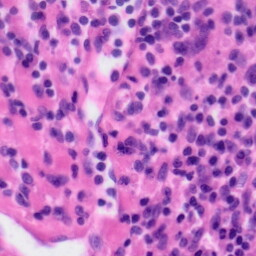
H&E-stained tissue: Tonsil